Brain MRI, modality: hrT2
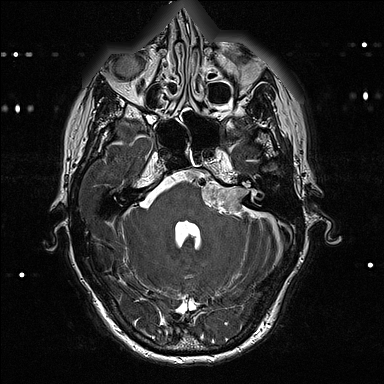